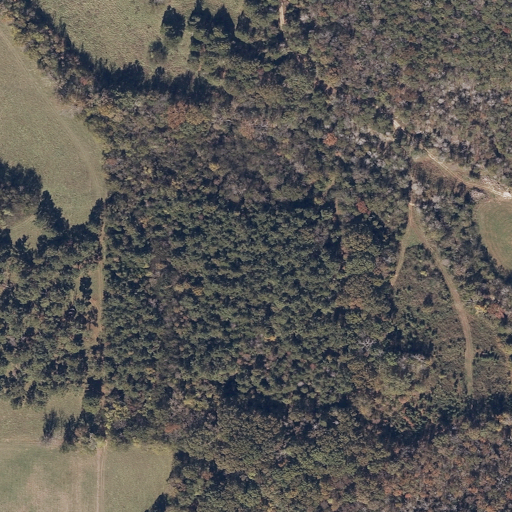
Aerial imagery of valley in Alabama named Coffin Hollow containing deciduous forest, evergreen forest, pasture, mixed forest, shrub, open development, woody wetlands, and cultivated crops